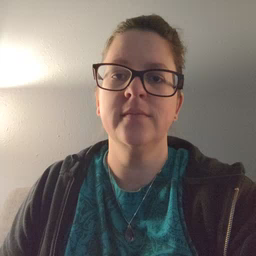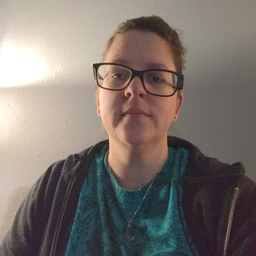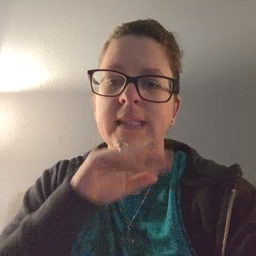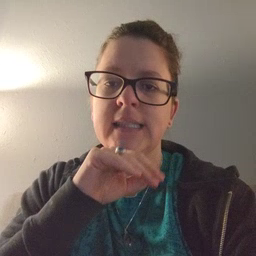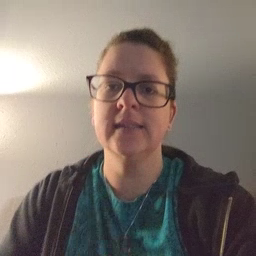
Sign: pig